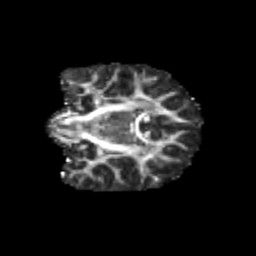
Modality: FA
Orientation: coronal
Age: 10
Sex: female
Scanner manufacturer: siemens
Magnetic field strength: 3 T
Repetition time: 3.8 s
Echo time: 0.07 s